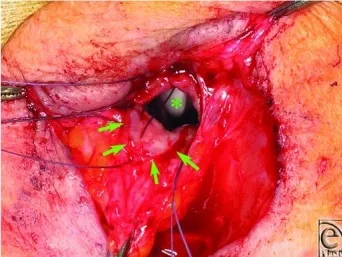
Second operation. (b) De-epithelialized flap carrying the mucosal graft (green arrows) is turned over and sutured to the peristomal hinge flap facing the mucosal graft inward. Indicates endotracheal tube.
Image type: pathology (h&e)